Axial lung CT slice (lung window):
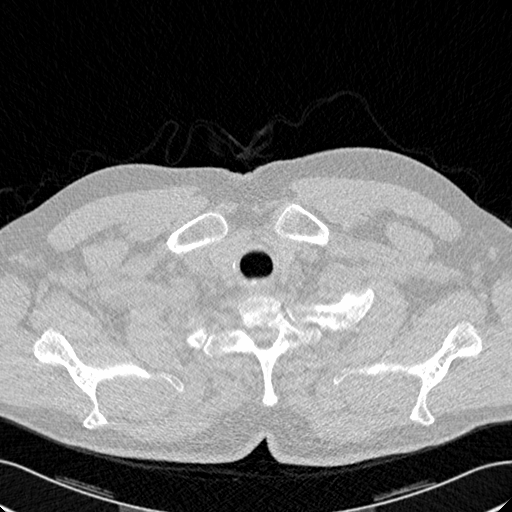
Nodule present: no